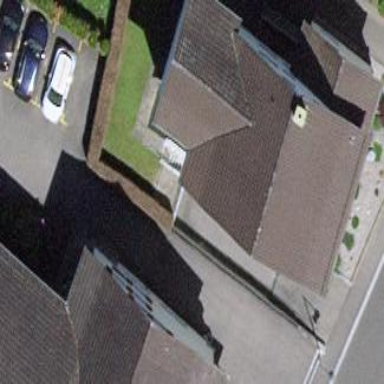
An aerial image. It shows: Simple house.